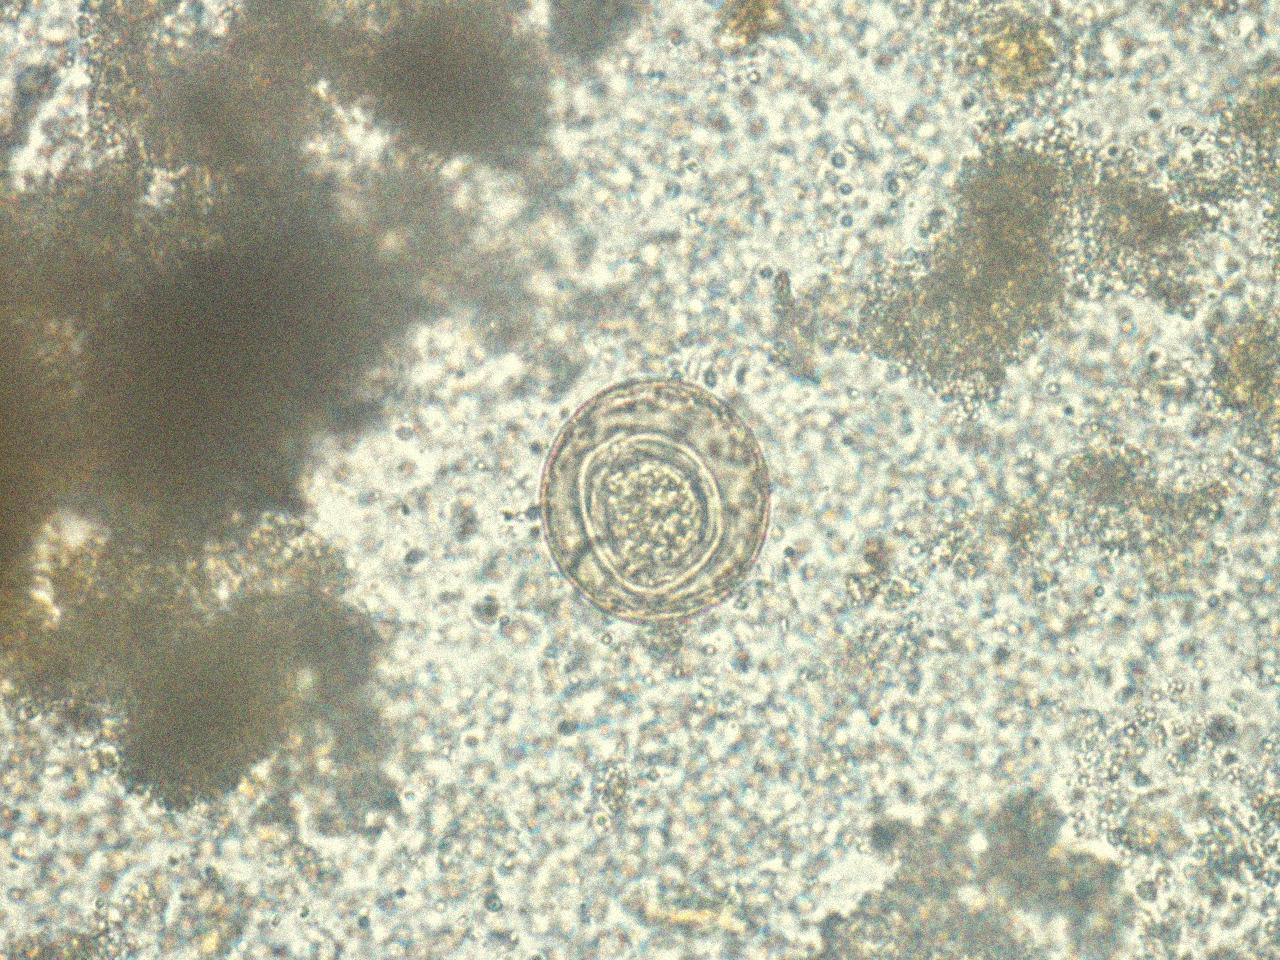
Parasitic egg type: Hymenolepis diminuta